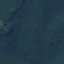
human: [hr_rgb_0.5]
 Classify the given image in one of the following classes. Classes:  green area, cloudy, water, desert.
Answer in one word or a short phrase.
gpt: green area